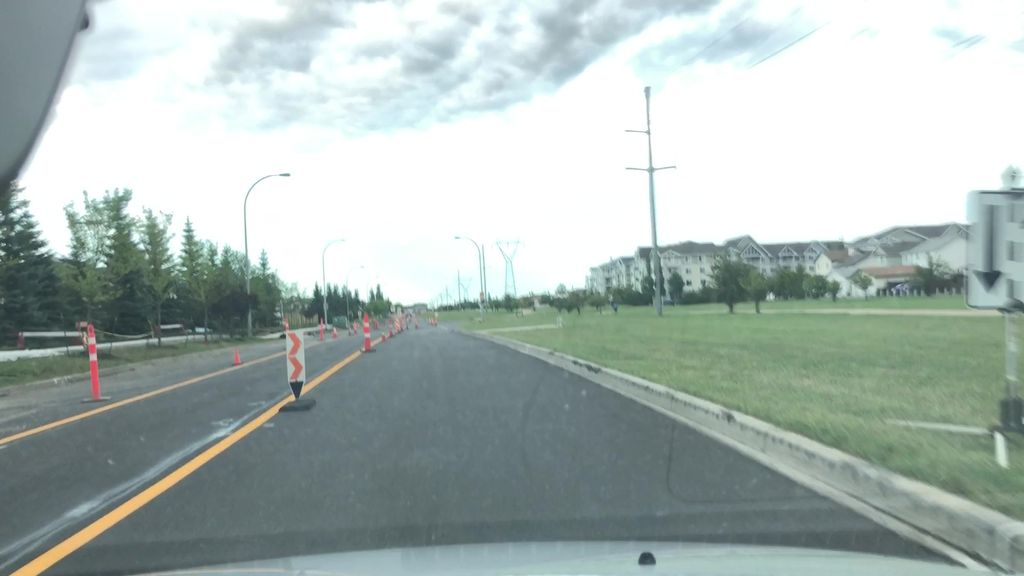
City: edmonton